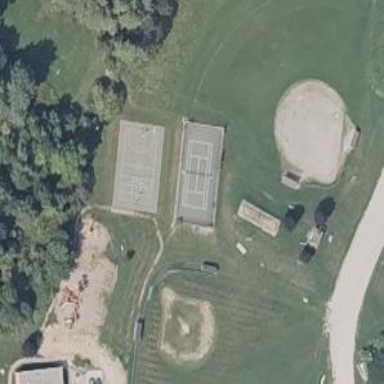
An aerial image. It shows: Baseball pitch for leisure and sports activities.